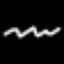
Label: squiggle